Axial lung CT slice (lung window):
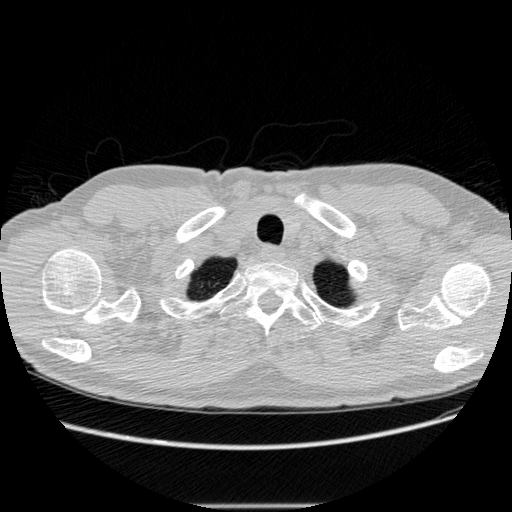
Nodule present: no